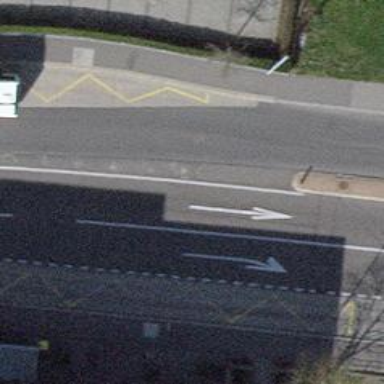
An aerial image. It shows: Bus stop with designated stop position for public transport.